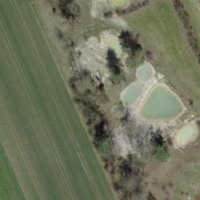
EUNIS habitat code: 25
Species observed at this site:
Ophrys apifera